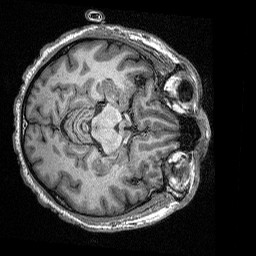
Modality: T1map
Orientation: axial